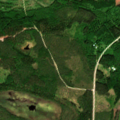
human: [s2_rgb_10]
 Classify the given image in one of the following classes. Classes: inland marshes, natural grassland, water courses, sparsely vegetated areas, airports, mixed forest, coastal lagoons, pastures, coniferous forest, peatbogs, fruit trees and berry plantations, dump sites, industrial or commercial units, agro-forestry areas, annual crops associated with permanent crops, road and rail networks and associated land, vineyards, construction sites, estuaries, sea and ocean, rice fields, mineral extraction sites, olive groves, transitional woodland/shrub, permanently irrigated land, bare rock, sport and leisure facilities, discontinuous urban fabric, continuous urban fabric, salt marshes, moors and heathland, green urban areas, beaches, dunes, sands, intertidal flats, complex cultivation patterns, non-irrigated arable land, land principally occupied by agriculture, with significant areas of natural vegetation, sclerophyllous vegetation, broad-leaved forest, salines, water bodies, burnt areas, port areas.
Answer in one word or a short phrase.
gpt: land principally occupied by agriculture, with significant areas of natural vegetation, broad-leaved forest, coniferous forest, mixed forest